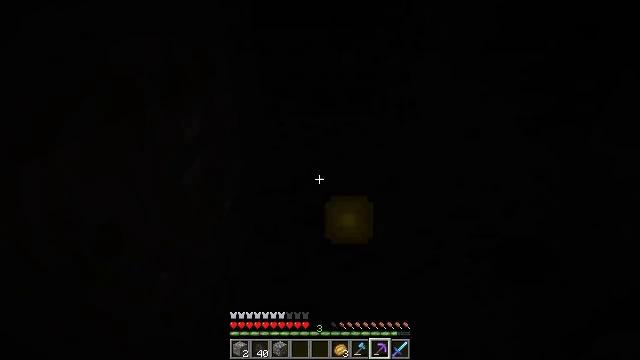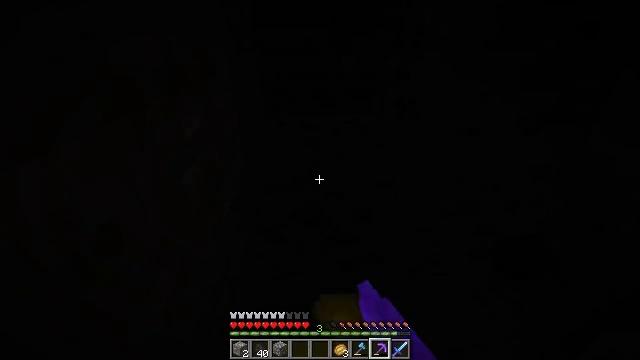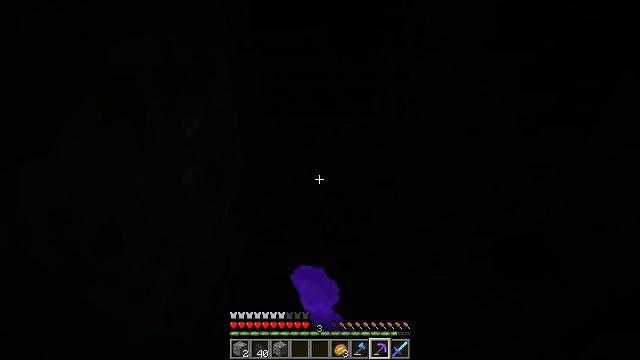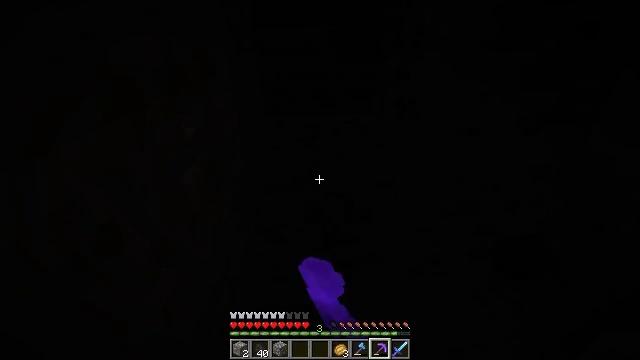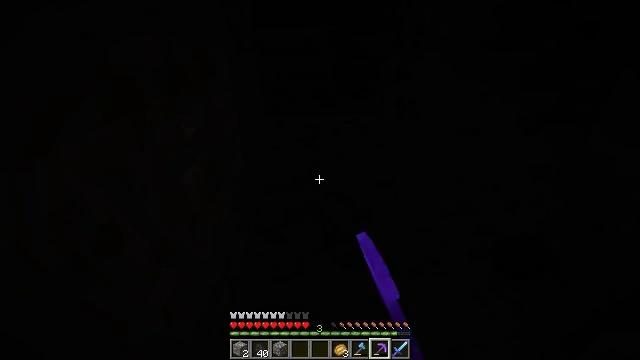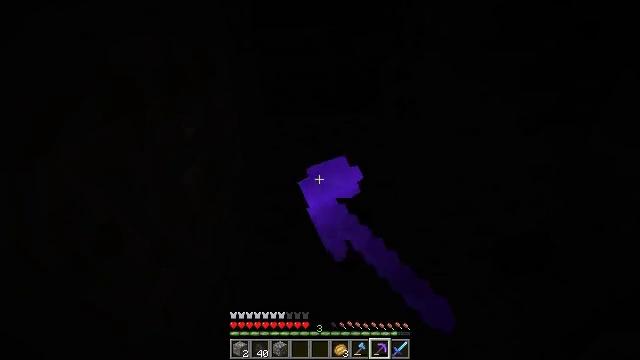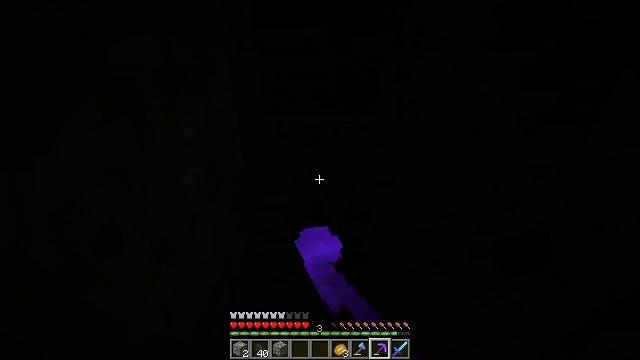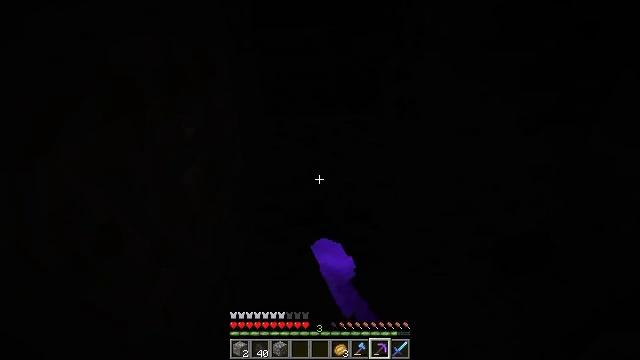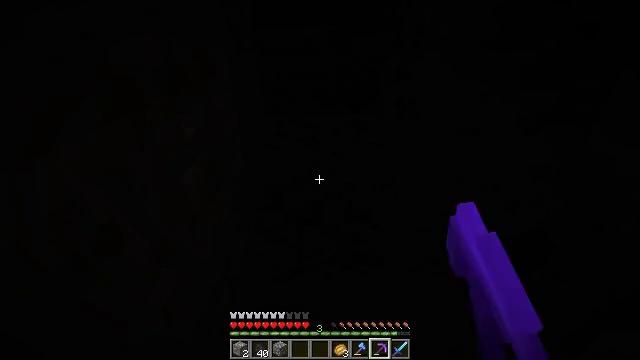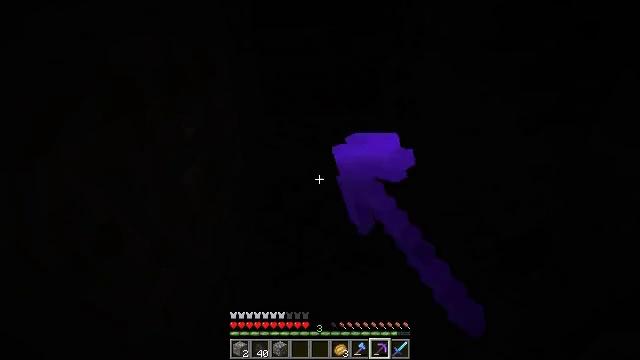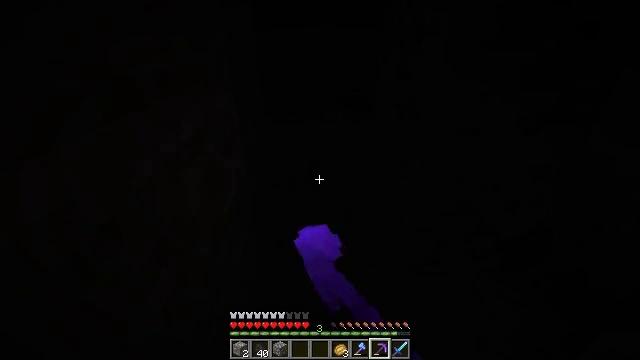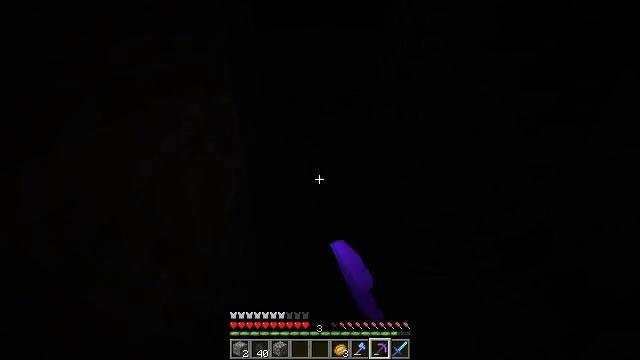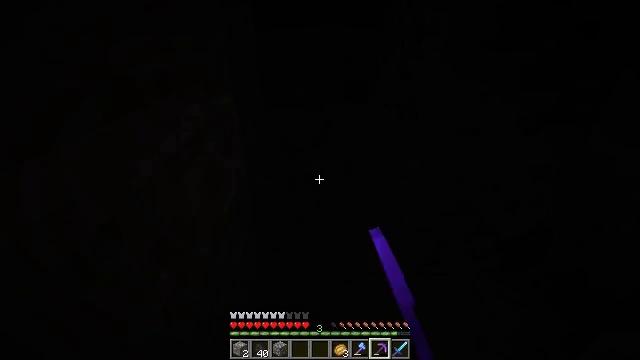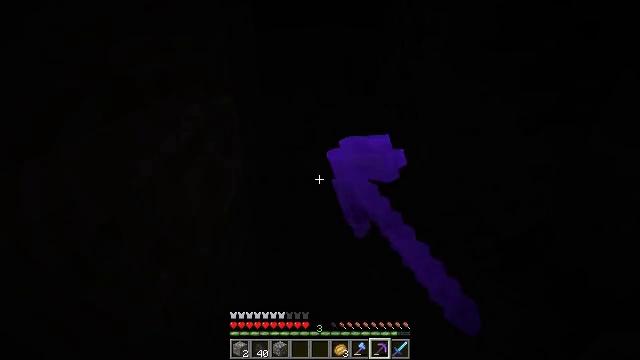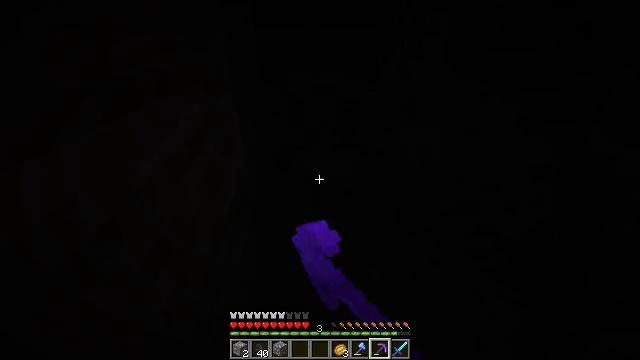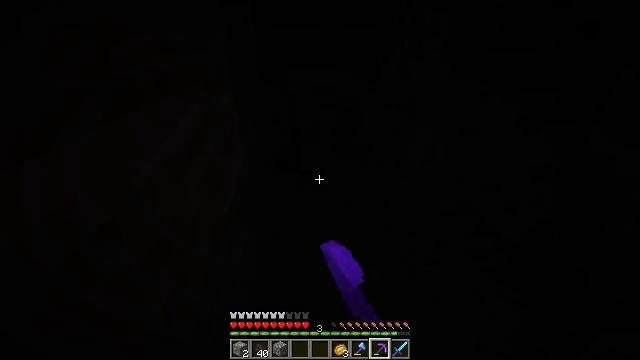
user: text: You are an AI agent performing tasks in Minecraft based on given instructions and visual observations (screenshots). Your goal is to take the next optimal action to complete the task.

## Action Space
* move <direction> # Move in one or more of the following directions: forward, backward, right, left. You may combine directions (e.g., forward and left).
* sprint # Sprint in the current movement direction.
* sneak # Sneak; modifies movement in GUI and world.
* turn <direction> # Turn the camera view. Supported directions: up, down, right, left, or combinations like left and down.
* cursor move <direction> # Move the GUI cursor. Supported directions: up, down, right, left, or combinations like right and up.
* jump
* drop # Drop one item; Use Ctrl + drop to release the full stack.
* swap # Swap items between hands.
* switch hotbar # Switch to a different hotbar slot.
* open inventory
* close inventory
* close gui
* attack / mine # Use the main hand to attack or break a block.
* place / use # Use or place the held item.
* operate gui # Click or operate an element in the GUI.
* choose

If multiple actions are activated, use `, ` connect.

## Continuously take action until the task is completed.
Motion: motion action
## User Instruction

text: Break the coal ore to collect coal.
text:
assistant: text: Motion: attack / mine
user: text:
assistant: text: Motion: attack / mine
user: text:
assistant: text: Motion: attack / mine
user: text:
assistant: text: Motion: attack / mine
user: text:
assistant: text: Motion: attack / mine
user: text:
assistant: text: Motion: attack / mine
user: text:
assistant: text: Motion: attack / mine
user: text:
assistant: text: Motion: attack / mine
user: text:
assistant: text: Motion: attack / mine
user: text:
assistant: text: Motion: attack / mine
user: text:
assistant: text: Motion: attack / mine
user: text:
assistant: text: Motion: attack / mine
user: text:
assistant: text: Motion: attack / mine
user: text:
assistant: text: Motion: attack / mine
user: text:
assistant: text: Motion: attack / mine
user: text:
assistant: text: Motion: turn right and up, attack / mine
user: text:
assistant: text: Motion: turn right and up, attack / mine
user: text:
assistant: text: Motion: turn right and up, attack / mine
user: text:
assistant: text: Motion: turn right and up, attack / mine
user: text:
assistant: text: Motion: turn right and up, attack / mine
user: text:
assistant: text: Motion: turn right and up, attack / mine
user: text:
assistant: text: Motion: turn right and up, attack / mine
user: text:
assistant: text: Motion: attack / mine
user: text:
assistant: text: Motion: attack / mine
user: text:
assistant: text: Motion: attack / mine
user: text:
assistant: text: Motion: attack / mine
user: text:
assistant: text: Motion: attack / mine
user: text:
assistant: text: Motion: attack / mine
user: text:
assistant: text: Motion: attack / mine
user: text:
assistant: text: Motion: attack / mine